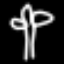
Label: palm tree